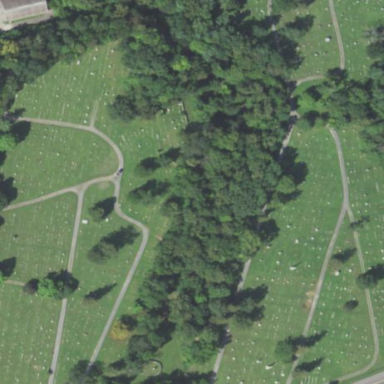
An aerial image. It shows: Cemetery.